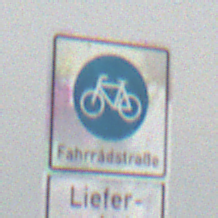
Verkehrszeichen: BeginnFahrradstrasse
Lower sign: BesondereFahrzeugeUndTransportgueter5
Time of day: MorningAfternoon
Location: Outdoor (Nature)
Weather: Overcast
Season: Winter
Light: Natural